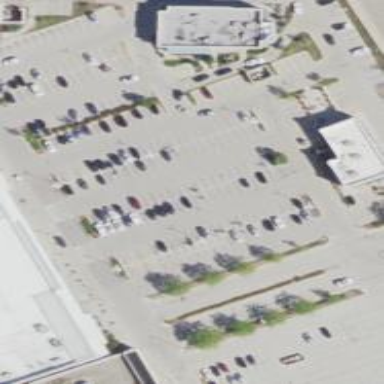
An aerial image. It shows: Trolley bay.